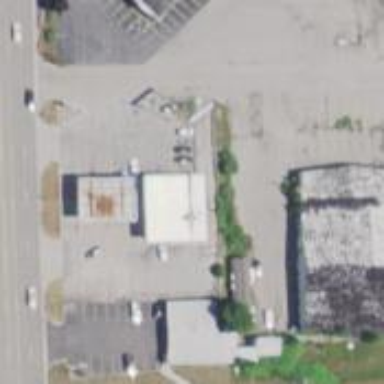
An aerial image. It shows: Convenience shop.